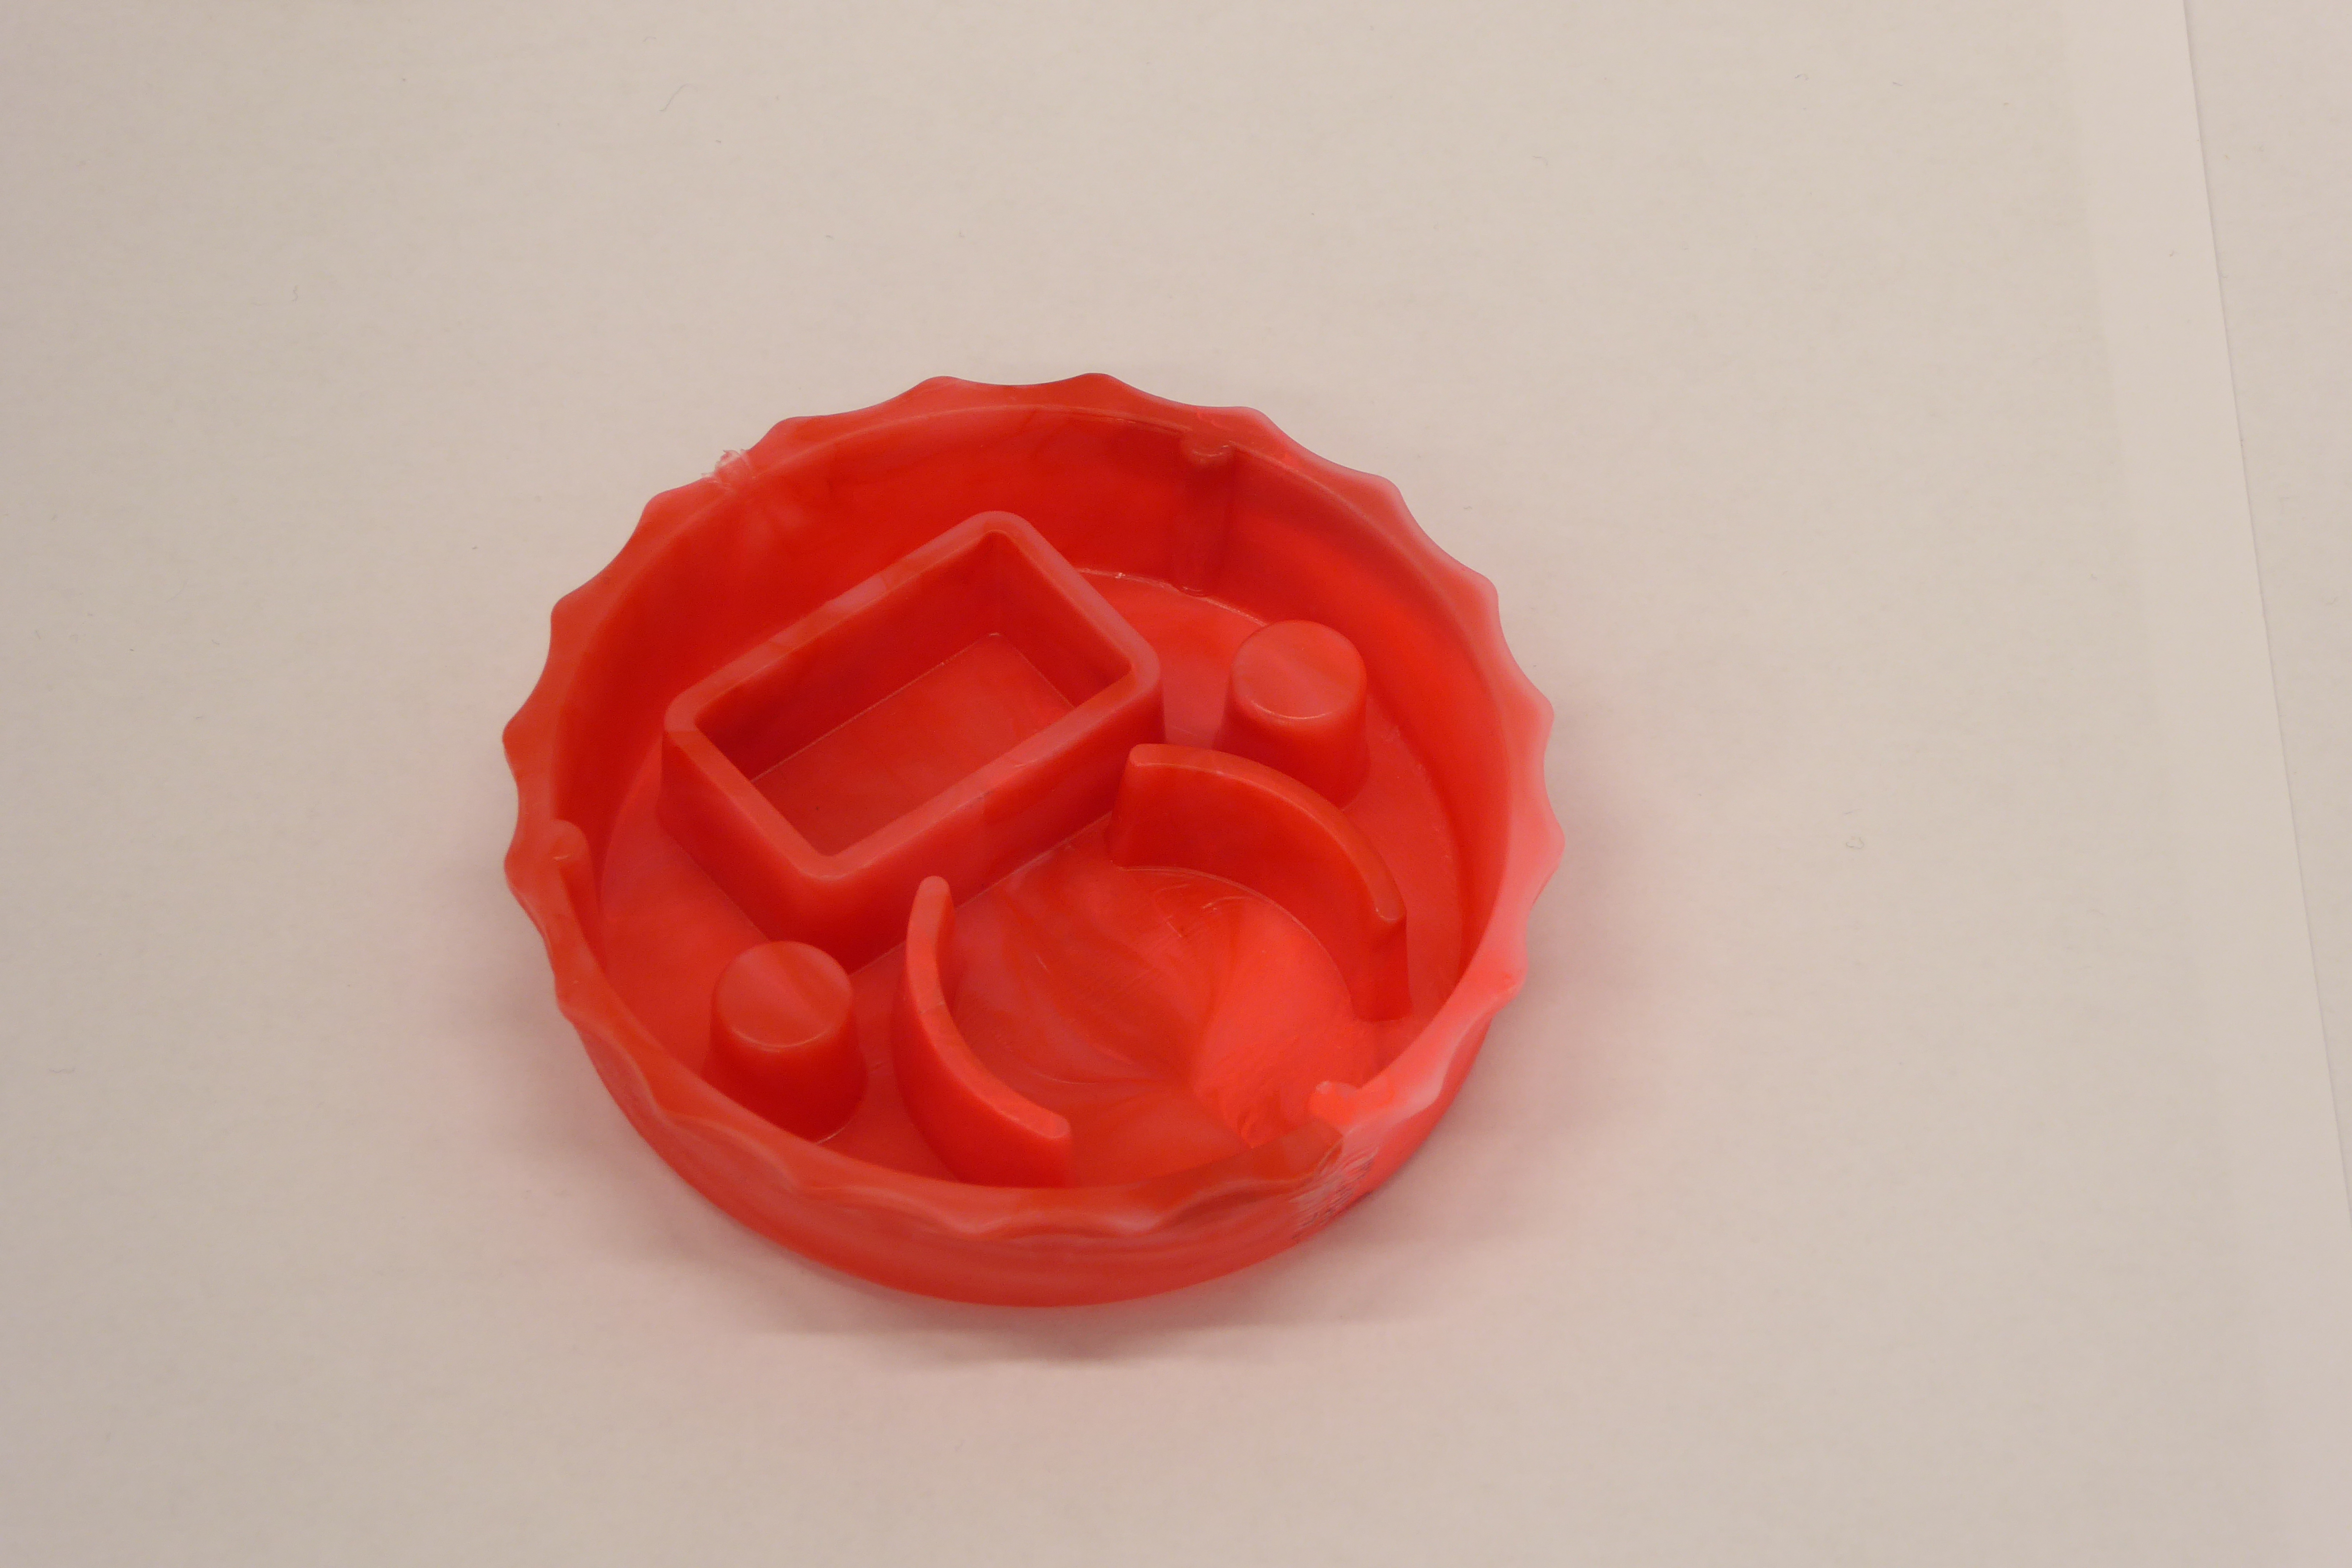
Label: Bottle Opener - Cover